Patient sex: F
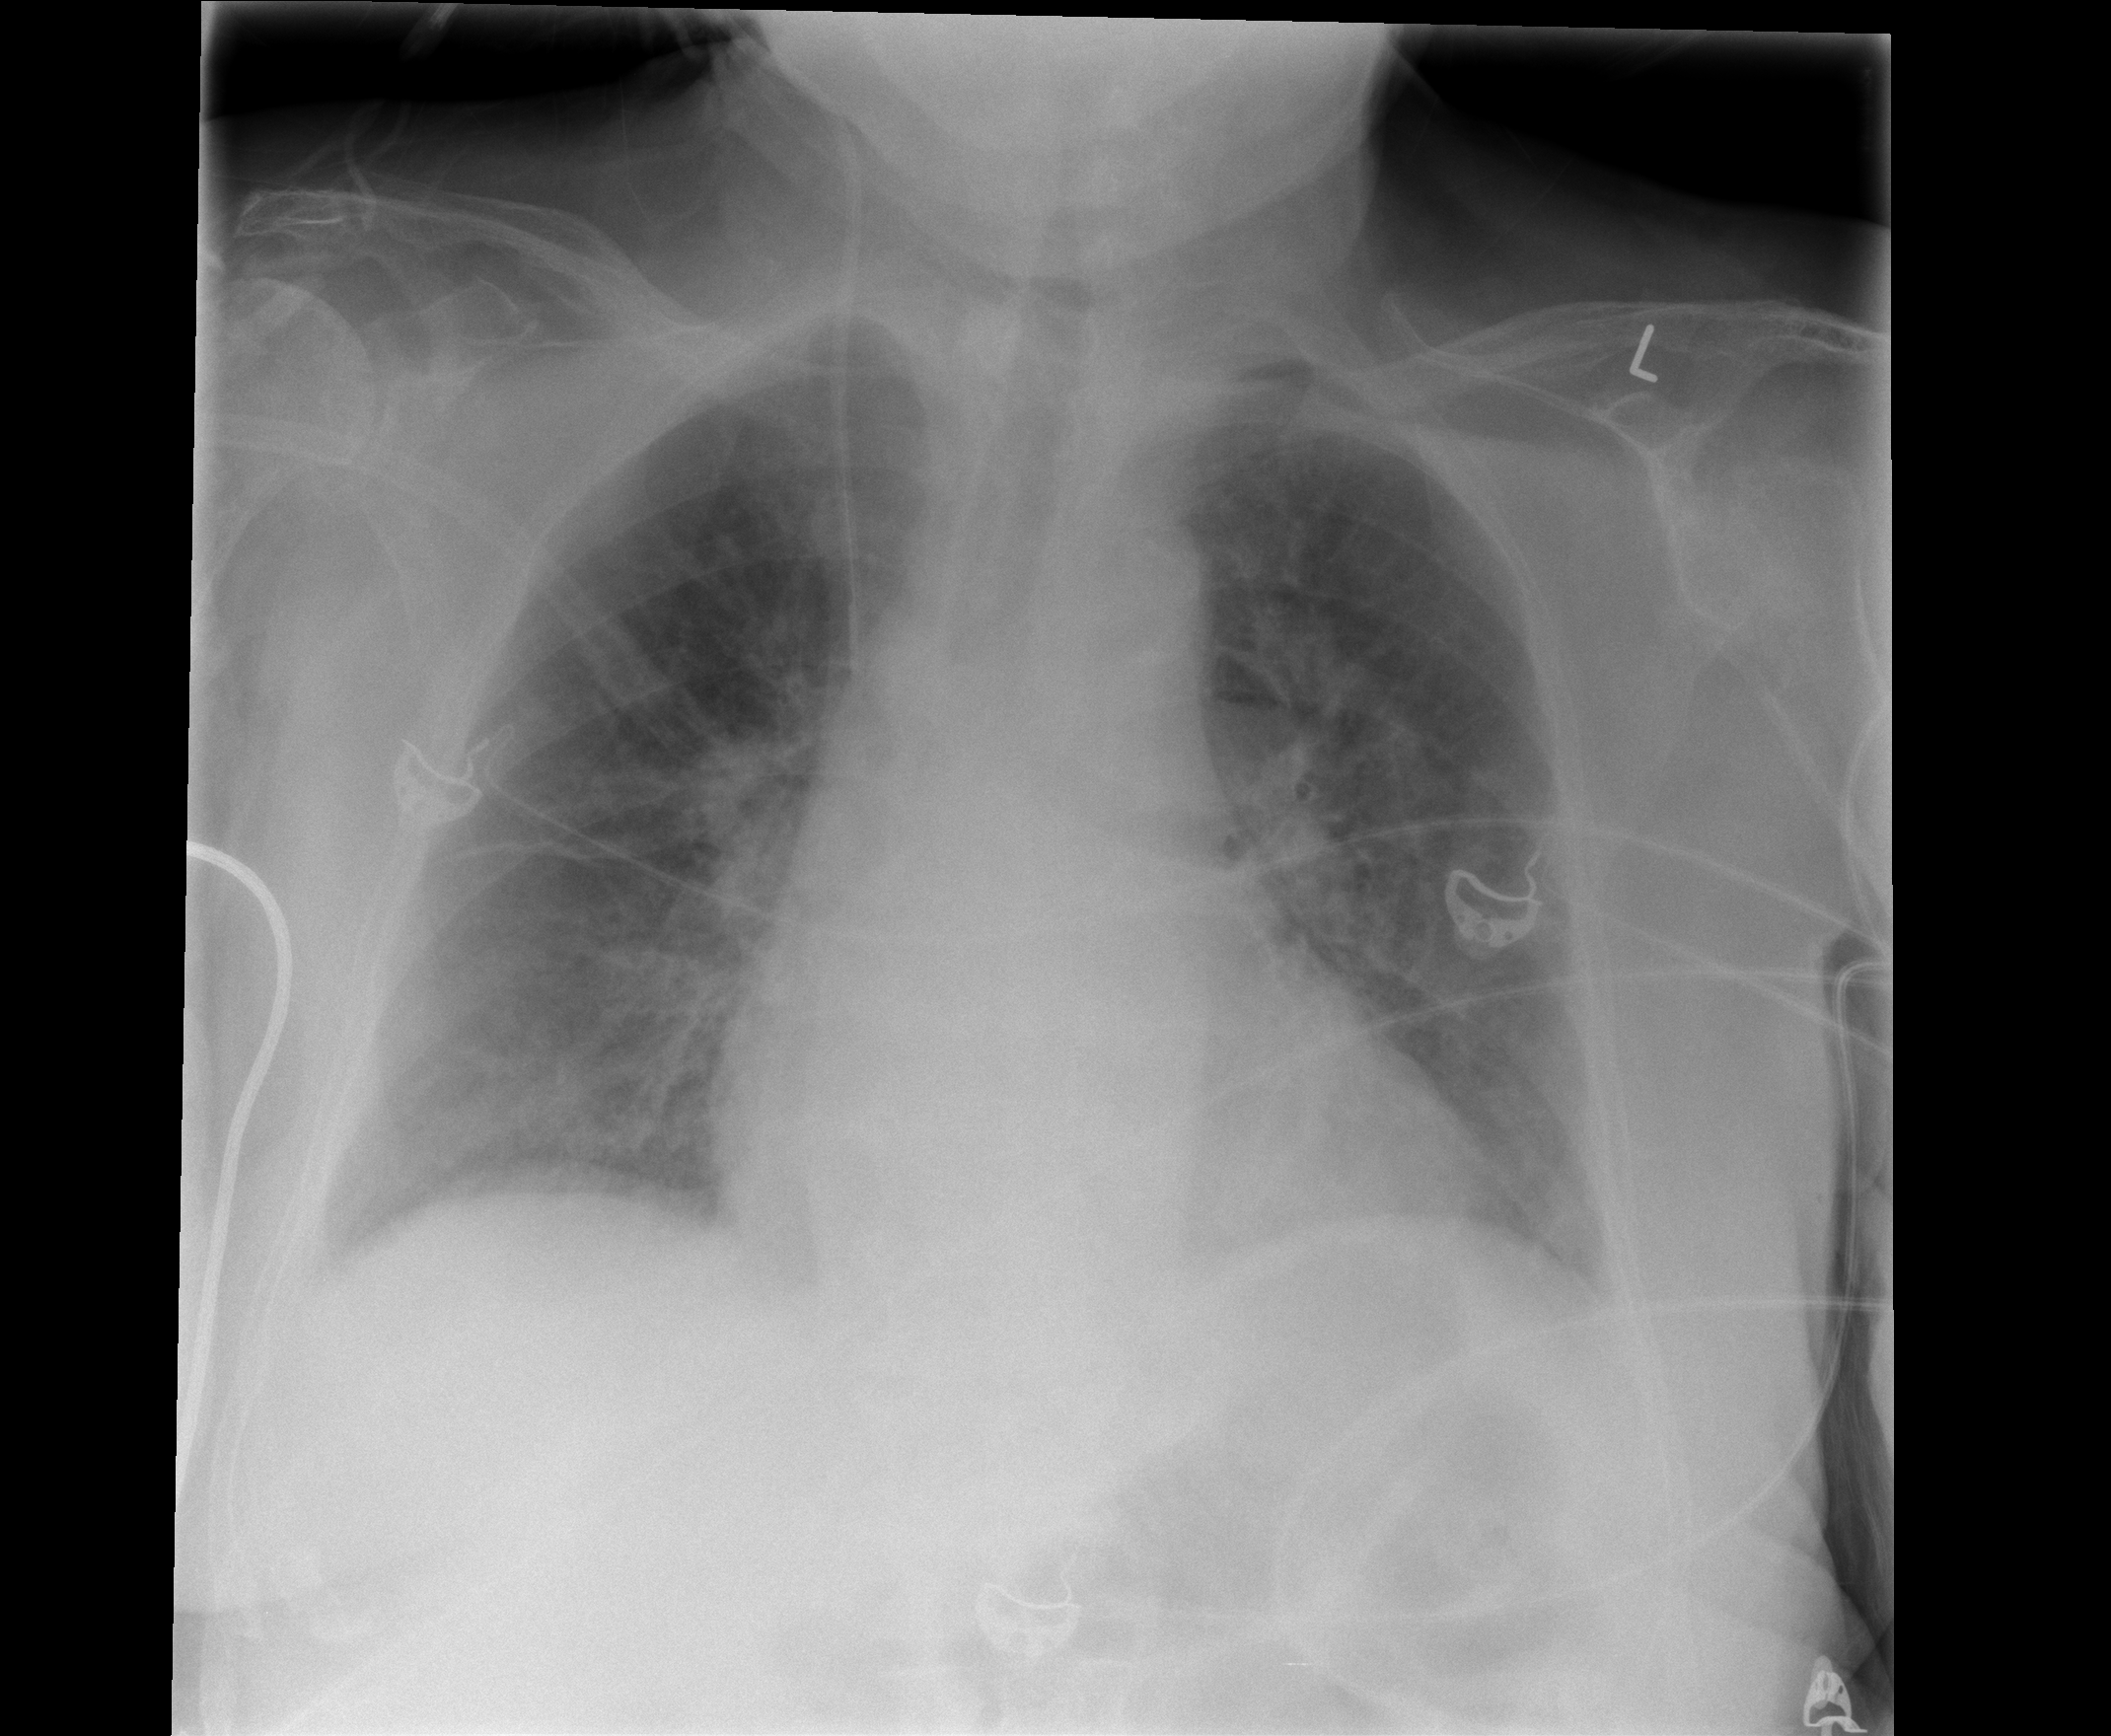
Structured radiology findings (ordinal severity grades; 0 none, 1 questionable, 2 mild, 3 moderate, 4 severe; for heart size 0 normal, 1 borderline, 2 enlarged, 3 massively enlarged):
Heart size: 2
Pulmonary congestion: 1
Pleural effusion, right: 1
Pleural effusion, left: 0
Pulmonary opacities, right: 0
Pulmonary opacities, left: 0
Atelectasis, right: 0
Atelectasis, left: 0